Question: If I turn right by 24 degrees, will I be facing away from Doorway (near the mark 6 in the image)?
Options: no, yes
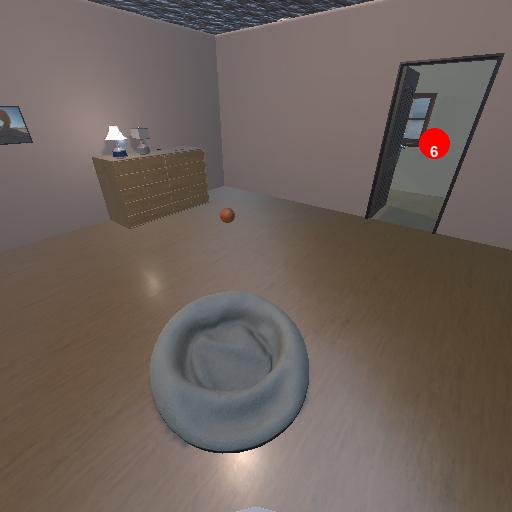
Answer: no